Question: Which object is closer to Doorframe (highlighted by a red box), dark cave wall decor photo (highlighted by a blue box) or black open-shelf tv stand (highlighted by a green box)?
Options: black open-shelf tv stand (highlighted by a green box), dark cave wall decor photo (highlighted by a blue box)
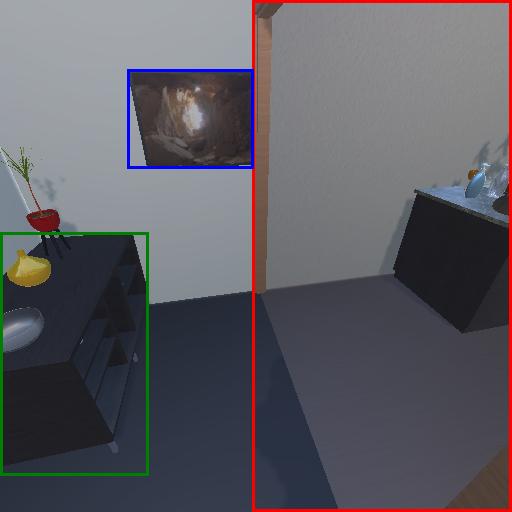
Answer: black open-shelf tv stand (highlighted by a green box)